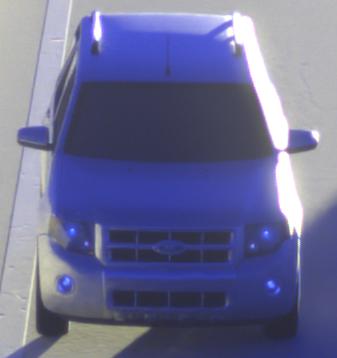
Make: Ford
Model: Escape Hybrid
Detailed model: -
Model produced from: 2004
Model produced until: 2012
Doors: 5
Color: white
Road condition: dry road
Daytime: sunrise or sunset
Contrast: high contrast